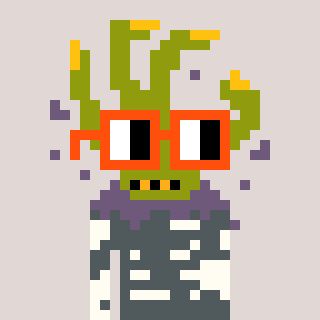
a pixel art character with square orange glasses, a zombie-hand-shaped head and a grayscale-colored body on a warm background